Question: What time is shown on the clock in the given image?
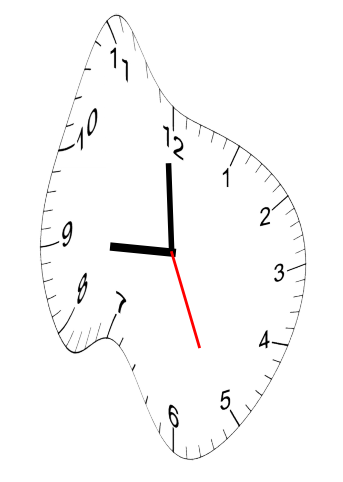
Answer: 08:59:26